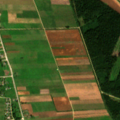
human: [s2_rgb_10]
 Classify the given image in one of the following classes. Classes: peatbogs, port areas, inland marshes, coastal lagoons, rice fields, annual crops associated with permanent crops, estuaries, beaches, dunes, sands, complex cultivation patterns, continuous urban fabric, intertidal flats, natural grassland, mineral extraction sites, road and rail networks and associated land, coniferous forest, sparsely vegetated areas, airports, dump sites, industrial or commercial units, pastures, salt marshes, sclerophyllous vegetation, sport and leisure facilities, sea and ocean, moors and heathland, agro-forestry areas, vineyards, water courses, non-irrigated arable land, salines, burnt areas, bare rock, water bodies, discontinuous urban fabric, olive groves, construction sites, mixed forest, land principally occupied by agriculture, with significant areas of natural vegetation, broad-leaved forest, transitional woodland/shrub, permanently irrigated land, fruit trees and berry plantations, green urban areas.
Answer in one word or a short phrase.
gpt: discontinuous urban fabric, non-irrigated arable land, pastures, complex cultivation patterns, mixed forest